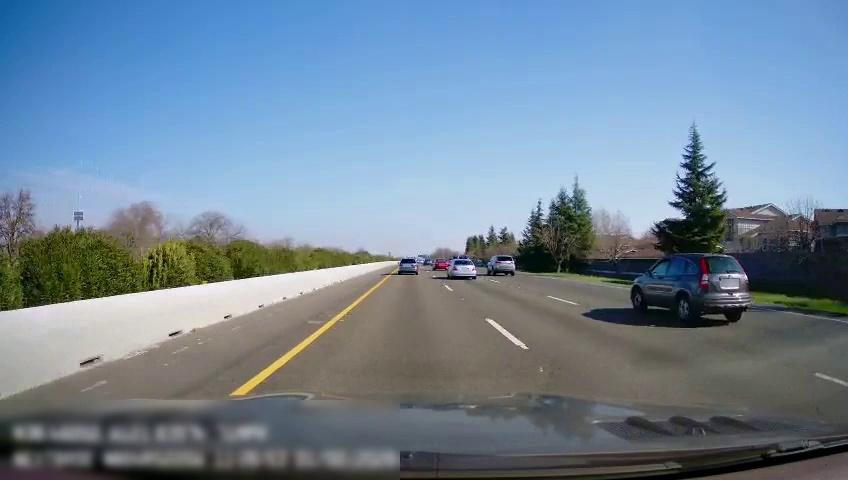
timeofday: Day
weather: Sunny
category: Drivable Space
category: Vehicles | SUV
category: Vehicles | Car
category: Vehicles | Car
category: Vehicles | SUV
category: Vehicles | SUV
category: Vehicles | Other LV
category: Vehicles | Car
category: Lanes | Current Lane
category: Lanes | Current Lane
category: Lanes | Alternate Lane
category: Lanes | Alternate Lane